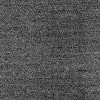
Atmospheric dust classification: dusty